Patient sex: F
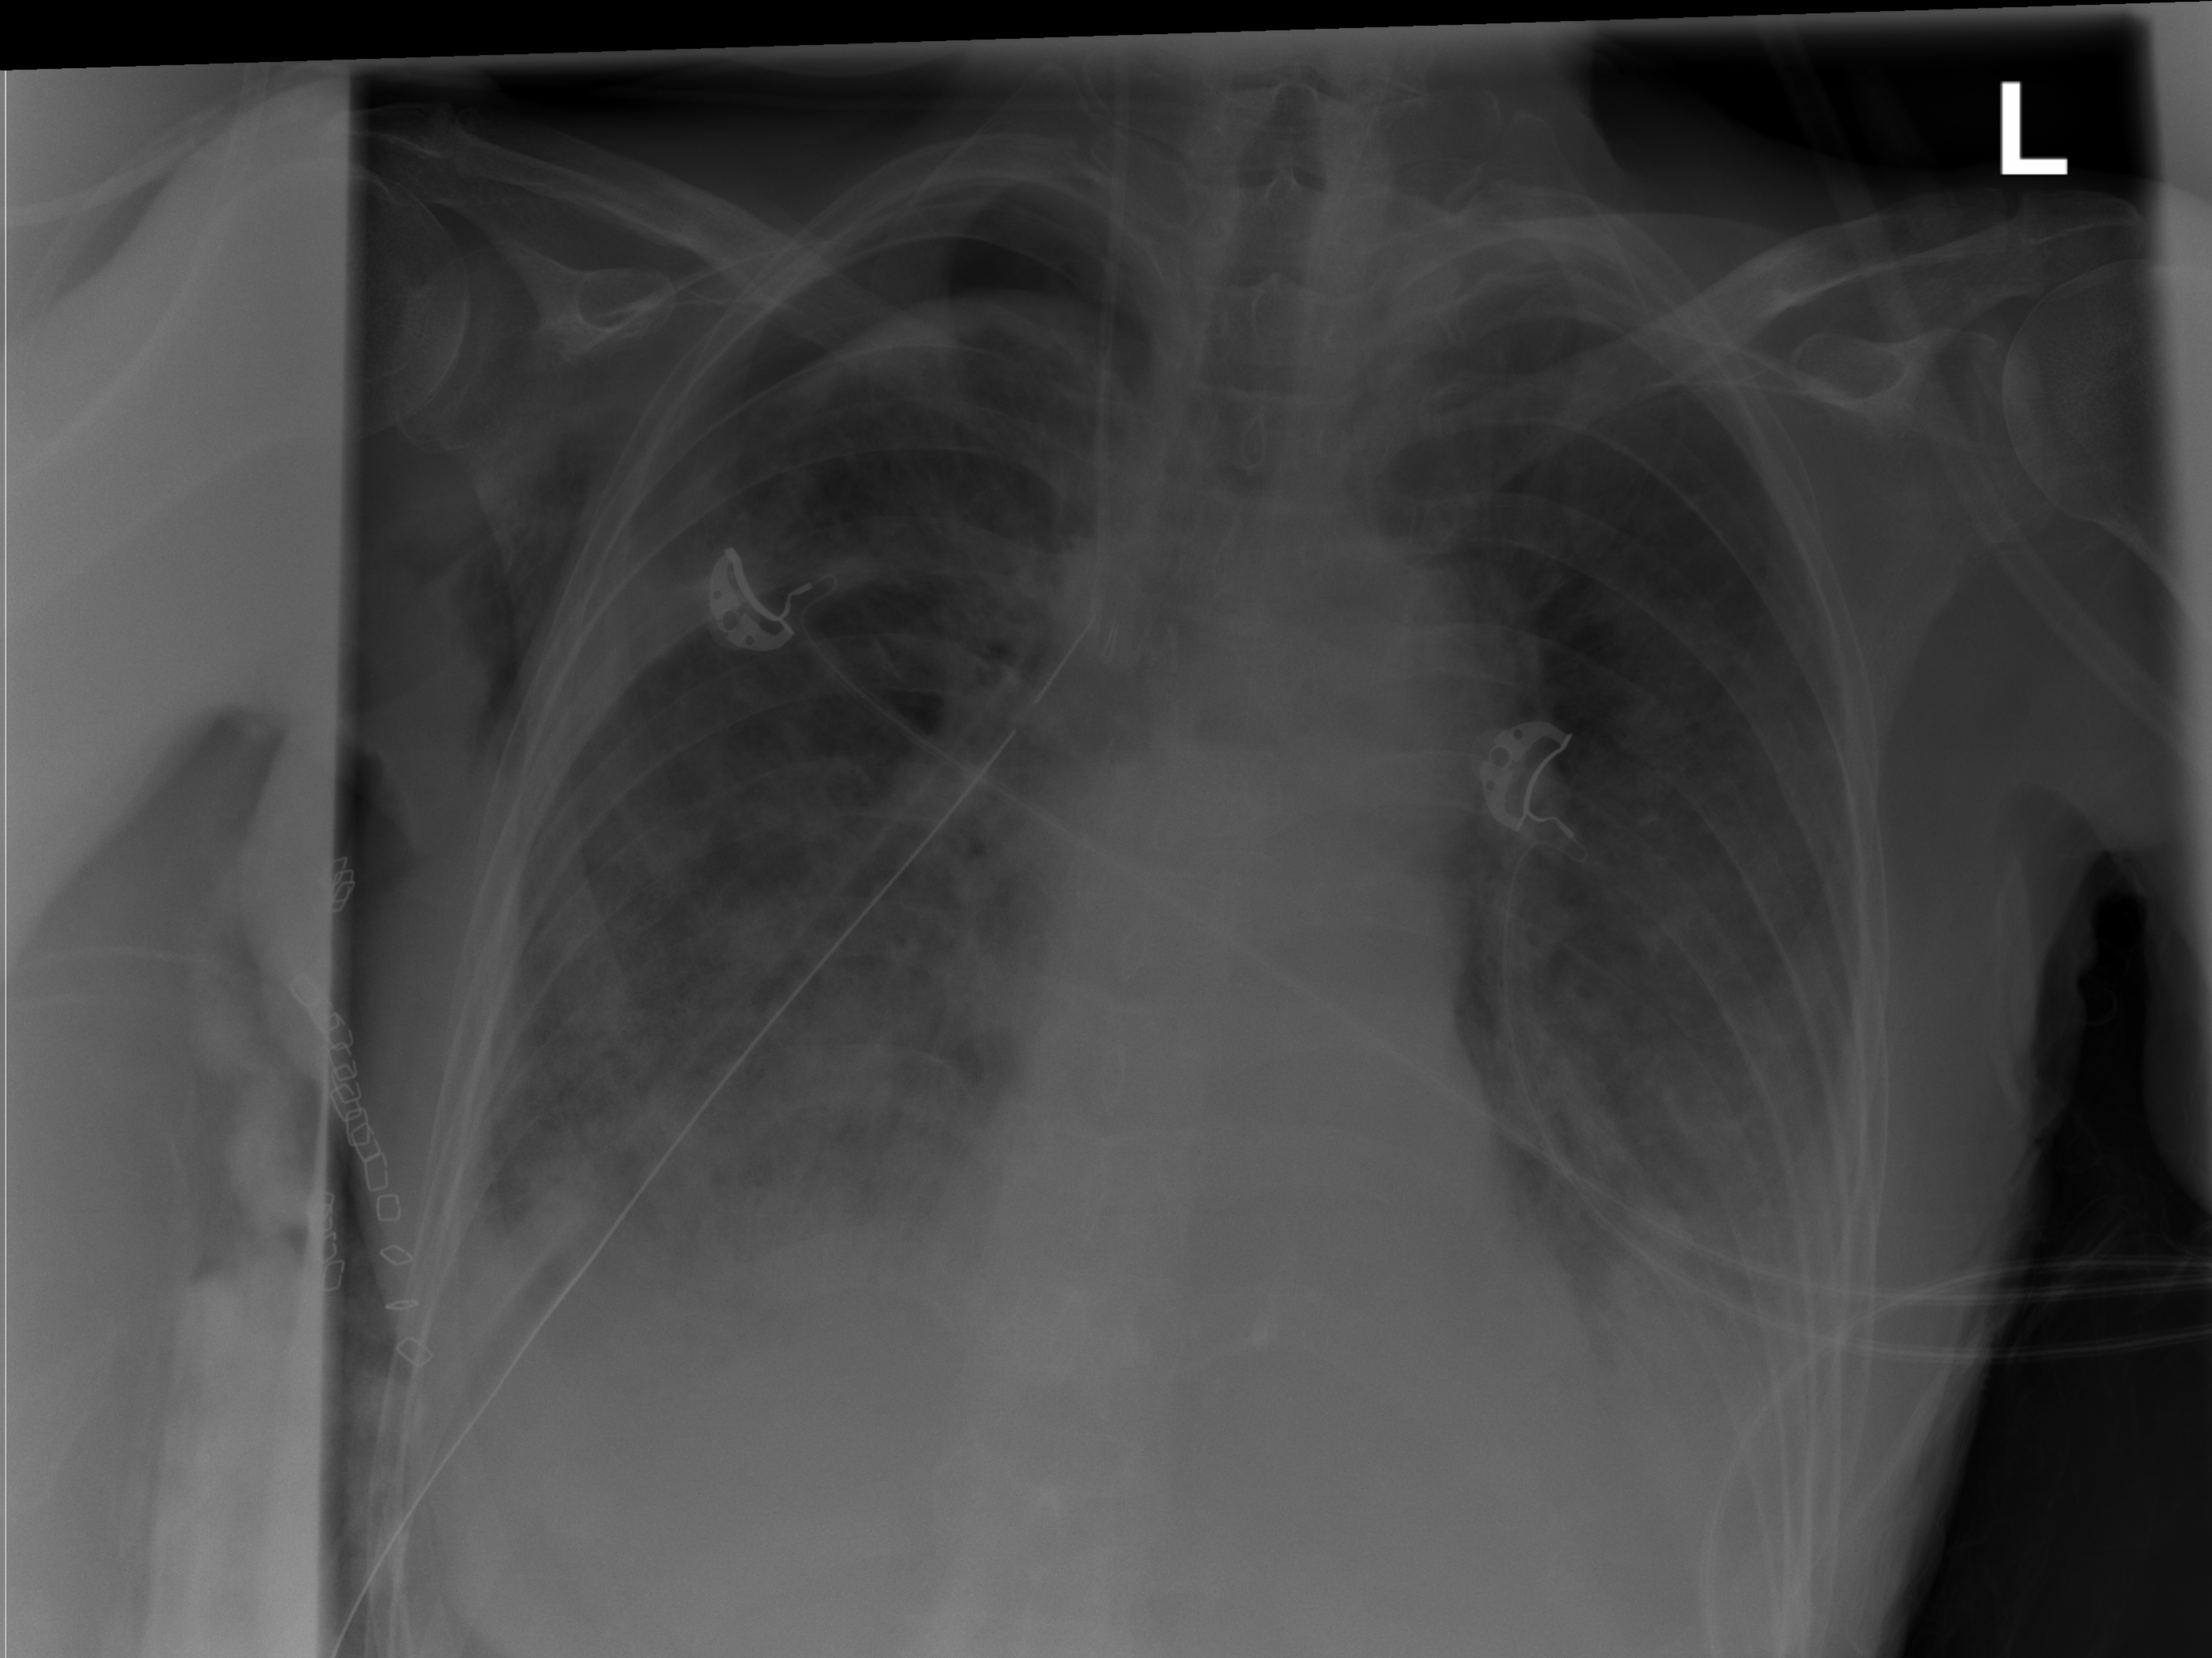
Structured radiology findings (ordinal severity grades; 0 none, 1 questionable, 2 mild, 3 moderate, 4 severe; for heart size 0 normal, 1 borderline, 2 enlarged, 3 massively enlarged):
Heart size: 0
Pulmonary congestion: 2
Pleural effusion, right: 2
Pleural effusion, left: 2
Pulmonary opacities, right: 2
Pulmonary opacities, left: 2
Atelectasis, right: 2
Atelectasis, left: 2